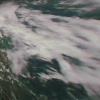
Label: cloud